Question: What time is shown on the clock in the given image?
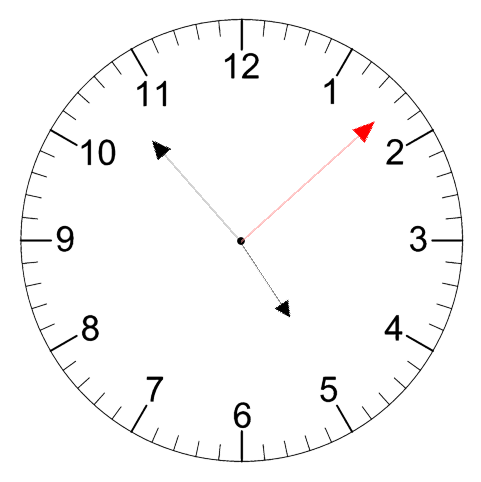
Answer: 04:53:08